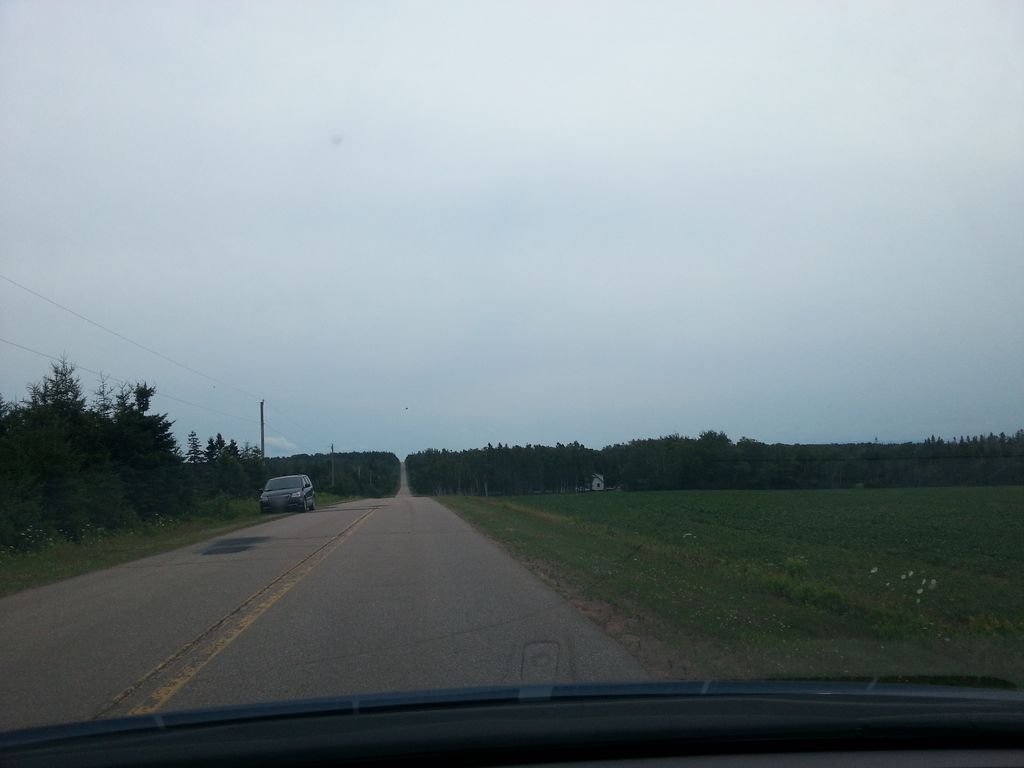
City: charlottetown